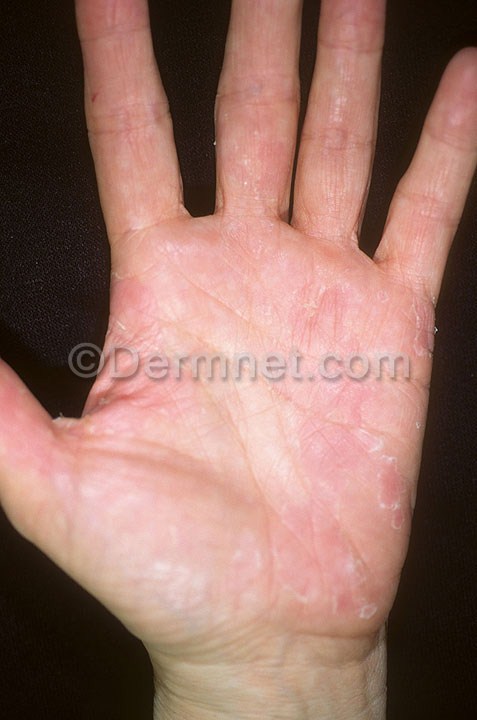
Disease: Eczema Photos